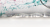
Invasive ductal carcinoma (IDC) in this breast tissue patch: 0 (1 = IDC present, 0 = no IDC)